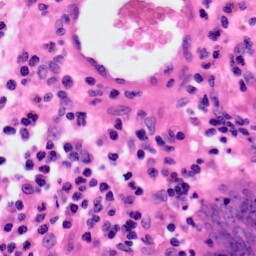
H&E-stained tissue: Colon